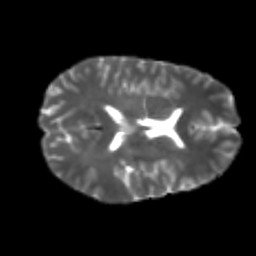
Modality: T2w
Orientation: axial
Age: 26
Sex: male
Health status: healthy
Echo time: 0.074 s